Question: I am trying to create an oval shape around my bottom navigation icon when selected as seen in the screenshot

bottom_nav_layout.xml
'''
<com.google.android.material.bottomnavigation.BottomNavigationView
android:id="@+id/bottomNav_view"
android:layout_width="match_parent"
android:layout_height="56dp"
android:elevation="0dp"
android:paddingLeft="10dp"
android:paddingRight="10dp"
android:theme="@style/Widget.BottomNavigationView"
app:itemIconSize="20dp"
app:itemIconTint="@color/bottom_nav_color"
app:itemTextColor="@color/bottom_nav_color"
app:labelVisibilityMode="labeled"
app:layout_constraintBottom_toBottomOf="parent"
app:menu="@menu/bottom_nav_menu" />
'''
bottom_nav_color.xml
'''
<?xml version="1.0" encoding="utf-8"?>
<selector xmlns:android="http://schemas.android.com/apk/res/android">
<item android:state_checked="true" android:color="#3375BB" />
<item android:state_checked="false" android:color="#68788D"/>
</selector>
'''
bottom_nav_menu.xml
'''
<?xml version="1.0" encoding="utf-8"?>
<menu xmlns:android="http://schemas.android.com/apk/res/android">
<item
android:id="@+id/navigation_home"
android:icon="@drawable/ic_trustwallet"
android:title="Wallet" />
<item
android:id="@+id/navigation_discover"
android:icon="@drawable/ic_discover"
android:title="Discover" />
<item
android:id="@+id/navigation_browser"
android:icon="@drawable/ic_browser"
android:title="Browser" />
<item
android:id="@+id/navigation_settings"
android:icon="@drawable/ic_paper_settings"
android:title="Settings" />
</menu>
'''
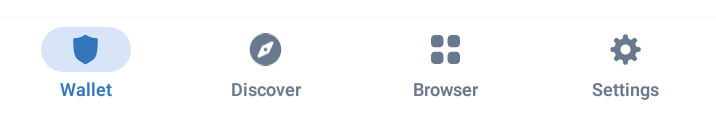
Answer: Use a M3 theme in your app:
'''
<style name="AppTheme" parent="Theme.Material3.DayNight">
'''
Then in your layout:
'''
<com.google.android.material.bottomnavigation.BottomNavigationView
android:id="@+id/bottomNav_view"
android:layout_width="match_parent"
android:layout_height="wrap_content"
android:theme="@style/ThemeOverlay.App.BottomNavigationView"
'''
with:
'''
<style name="ThemeOverlay.App.BottomNavigationView" parent="">
<item name="colorSurface">#d1e4ff</item>
<item name="colorSecondaryContainer">#0061a3</item>
</style>
'''
<URL>
<URL>